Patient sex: M
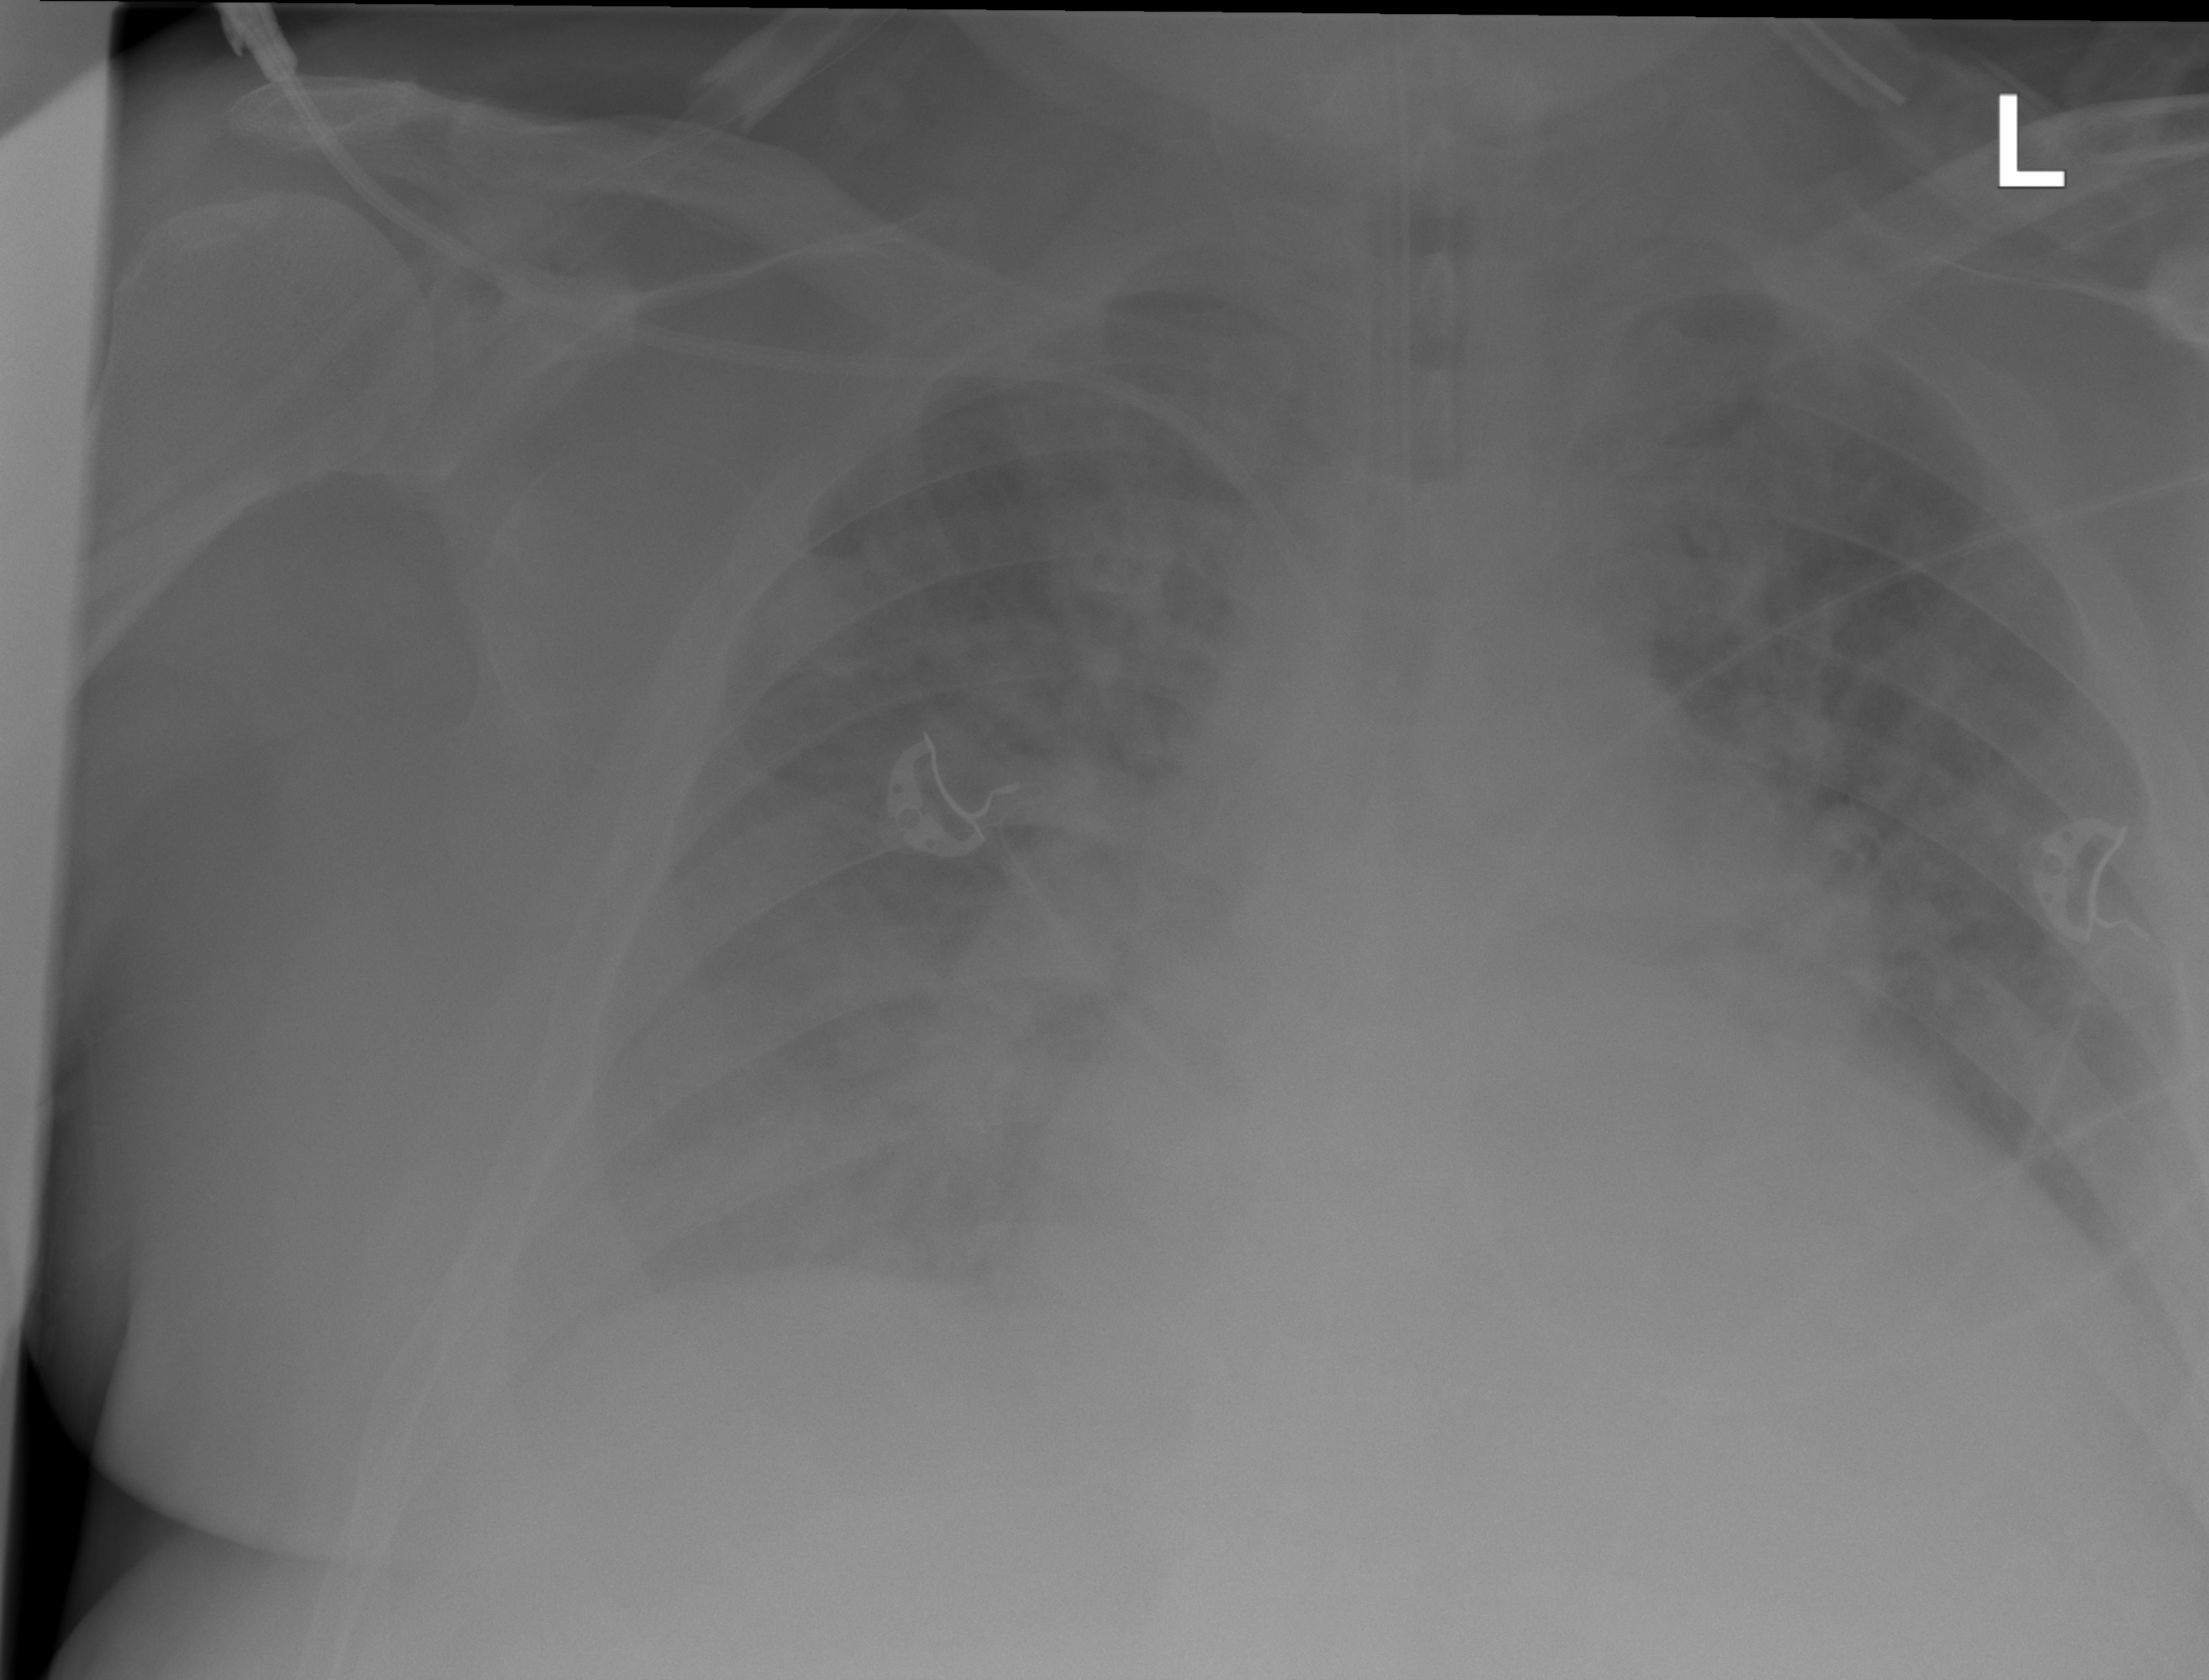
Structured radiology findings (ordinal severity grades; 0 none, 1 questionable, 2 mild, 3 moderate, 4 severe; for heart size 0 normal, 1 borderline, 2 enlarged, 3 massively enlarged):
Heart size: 2
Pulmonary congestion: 2
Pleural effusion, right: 2
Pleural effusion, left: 2
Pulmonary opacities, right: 2
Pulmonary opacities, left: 0
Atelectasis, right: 2
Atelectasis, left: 2